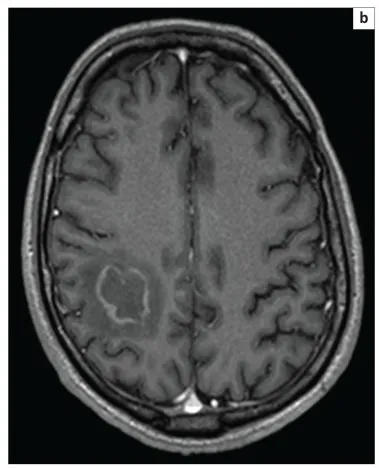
Post-gadolinium T1 contrast enhanced axial slices from MRI brain performed 2 days following the initial clinical presentation. , left basal ganglia and corticomedullary junction within the right parietal lobe.
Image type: radiology (mri)